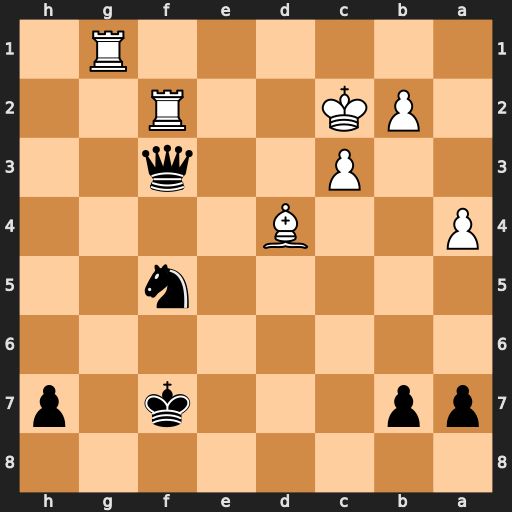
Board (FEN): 8/pp3k1p/8/5n2/P2B4/2P2q2/1PK2R2/6R1
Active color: b
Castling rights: -
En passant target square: -
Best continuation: Nxd4+ Kb1 Qxf2